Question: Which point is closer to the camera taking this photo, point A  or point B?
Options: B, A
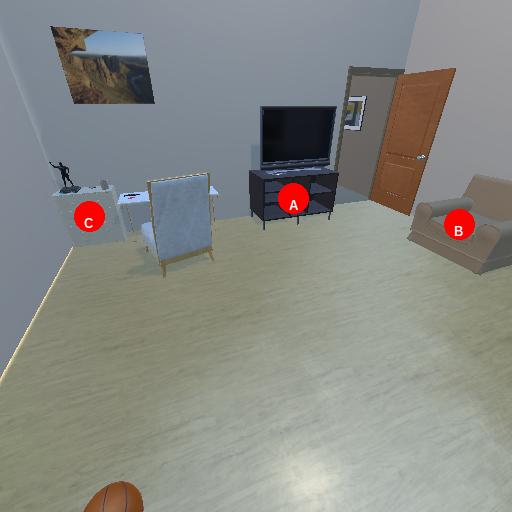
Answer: B